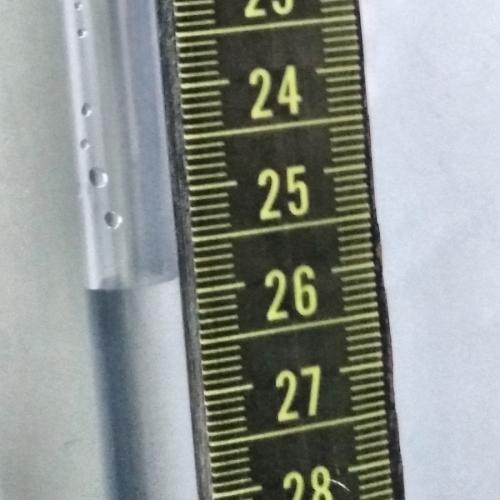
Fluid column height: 25.9 cm